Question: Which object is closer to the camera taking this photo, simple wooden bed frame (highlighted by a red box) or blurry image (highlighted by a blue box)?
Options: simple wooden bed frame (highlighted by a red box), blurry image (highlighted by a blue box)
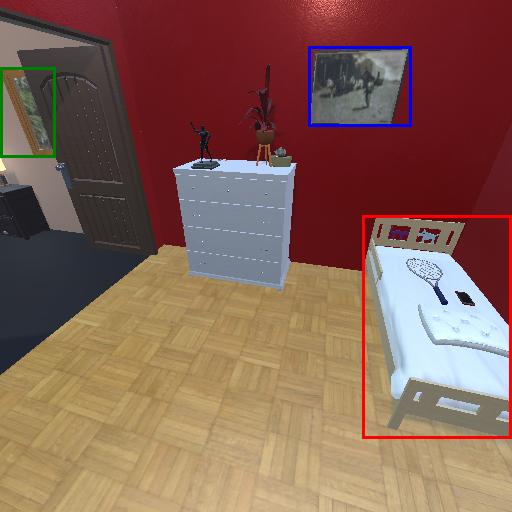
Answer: simple wooden bed frame (highlighted by a red box)